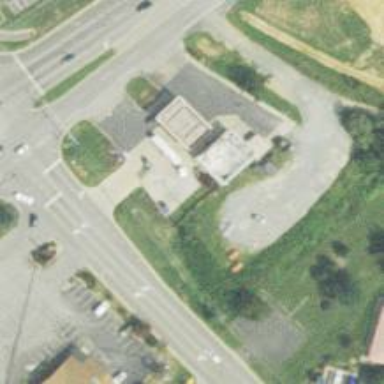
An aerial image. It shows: Convenience shop.